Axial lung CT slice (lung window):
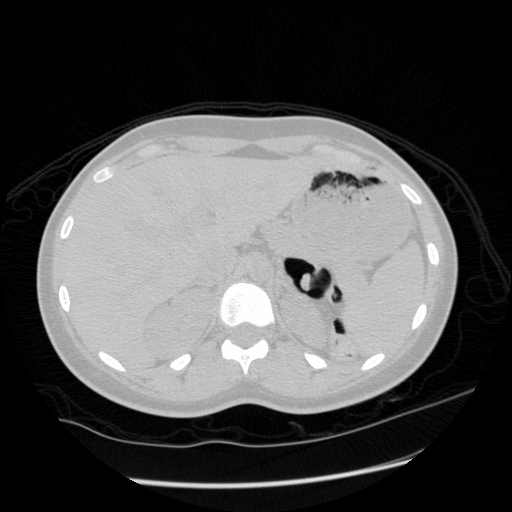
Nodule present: no